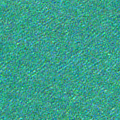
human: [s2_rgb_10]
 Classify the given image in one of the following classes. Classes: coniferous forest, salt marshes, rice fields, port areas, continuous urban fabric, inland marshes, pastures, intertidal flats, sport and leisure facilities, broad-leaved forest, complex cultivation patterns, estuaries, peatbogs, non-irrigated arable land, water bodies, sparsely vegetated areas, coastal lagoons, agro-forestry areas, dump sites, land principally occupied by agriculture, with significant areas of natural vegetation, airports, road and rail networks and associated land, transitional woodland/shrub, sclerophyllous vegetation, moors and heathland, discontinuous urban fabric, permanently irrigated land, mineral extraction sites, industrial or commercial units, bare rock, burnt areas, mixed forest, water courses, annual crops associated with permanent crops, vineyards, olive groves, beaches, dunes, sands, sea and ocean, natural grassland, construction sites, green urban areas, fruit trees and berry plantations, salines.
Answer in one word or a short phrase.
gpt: sea and ocean